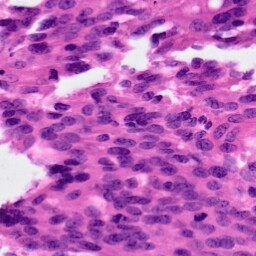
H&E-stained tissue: Ovarian